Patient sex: M
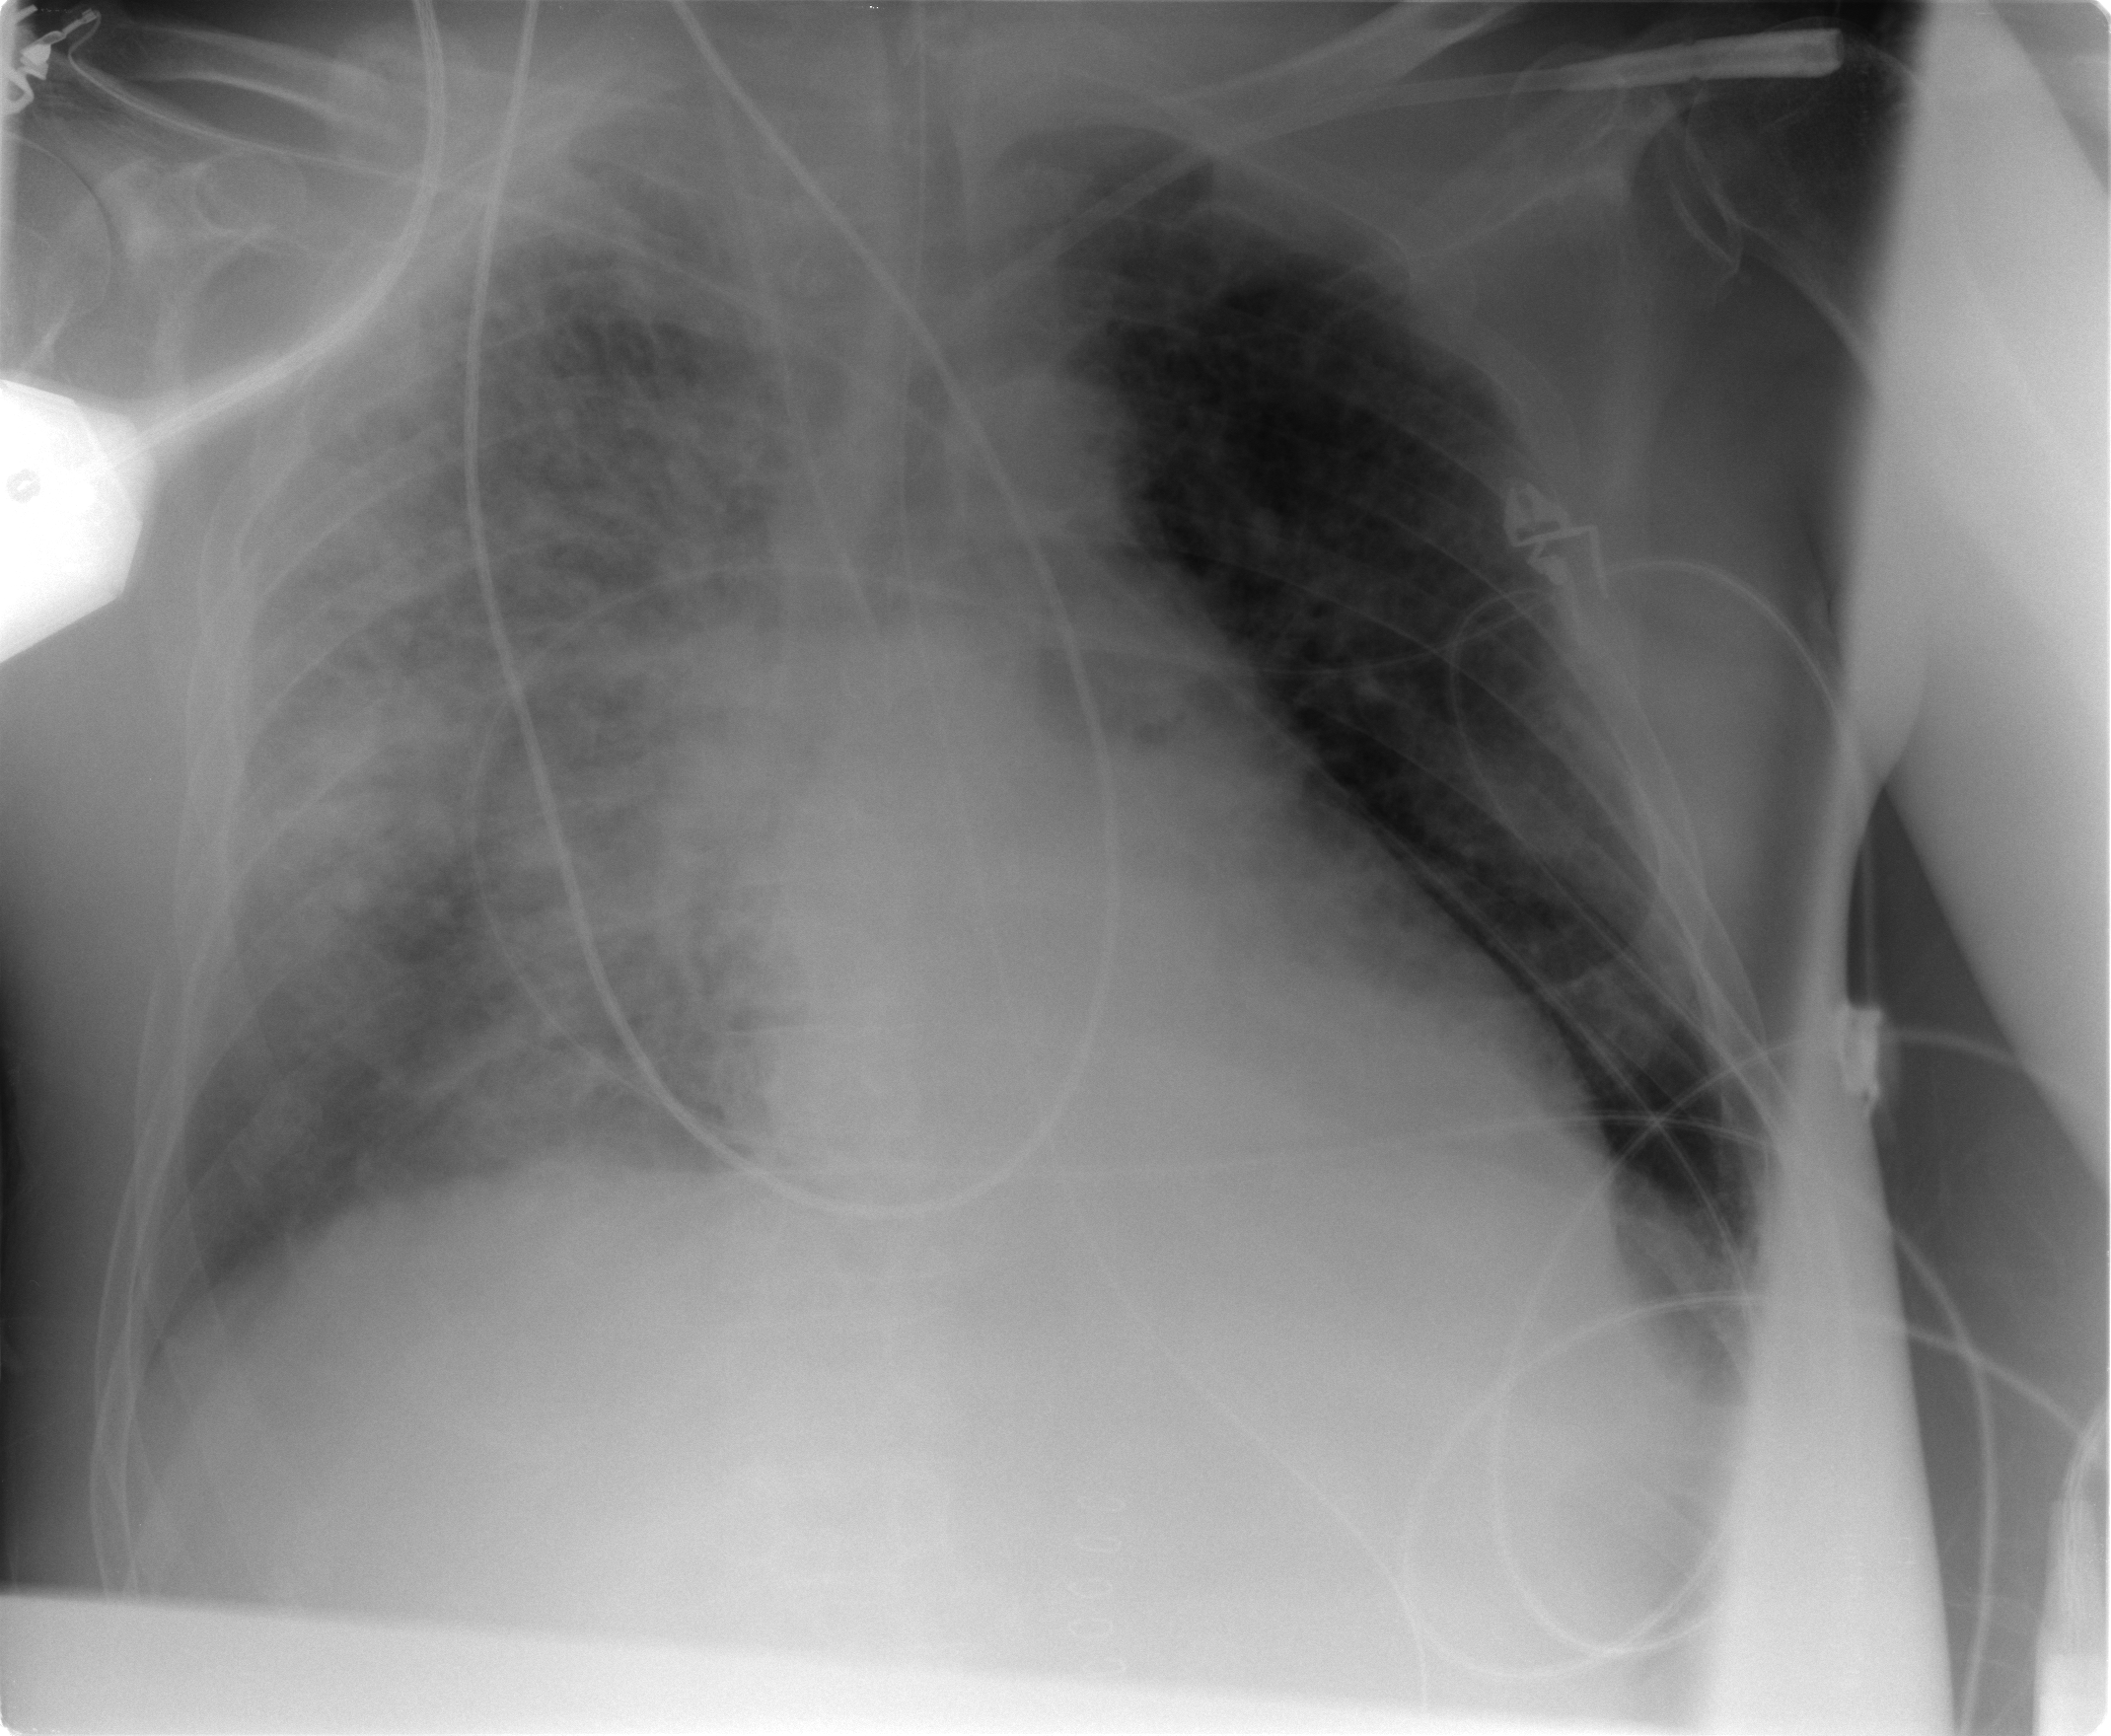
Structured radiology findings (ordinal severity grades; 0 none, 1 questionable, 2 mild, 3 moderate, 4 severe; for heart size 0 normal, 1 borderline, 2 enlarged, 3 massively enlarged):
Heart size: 0
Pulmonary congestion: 2
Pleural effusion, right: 0
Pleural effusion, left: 0
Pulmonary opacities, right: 3
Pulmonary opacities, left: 1
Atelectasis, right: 2
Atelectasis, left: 2